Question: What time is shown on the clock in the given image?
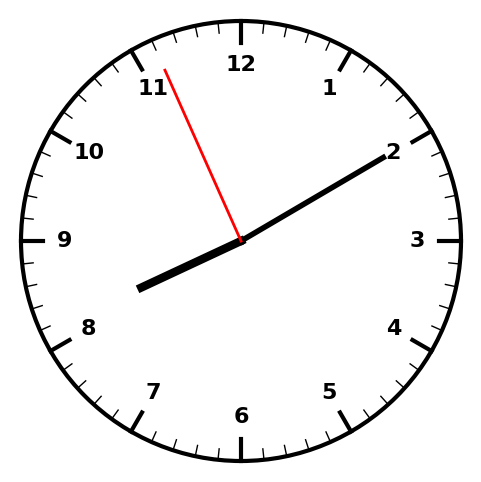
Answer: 08:09:56